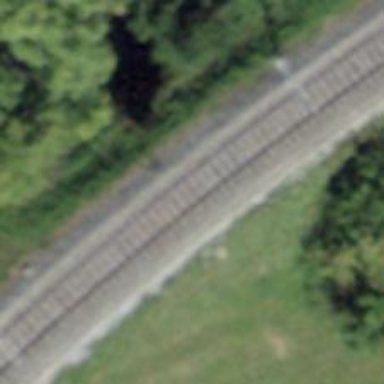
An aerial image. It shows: Railway bridge with electrified contact line. There is one track on the bridge.